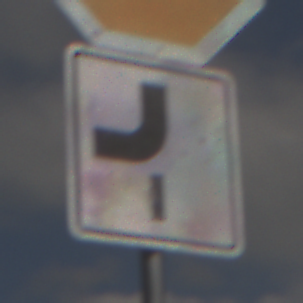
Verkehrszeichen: VerlaufVorfahrtsstrasse7
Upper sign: Stop
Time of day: Midday
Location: Outdoor (RoadRail)
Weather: PartlyCloudy
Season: NotSpecified
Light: Natural